Current action and preconditions to check: trajectory_clear

Your task: For each precondition in the list above, predict whether it will hold at this action.

Consider the current scene as observed from the mobile robot's camera, and analyze the predicted future states of all dynamic agents (e.g., people, animals, vehicles, or any moving entities) within the NEXT SECOND.

IMPORTANT: Only answer "very likely" if you are absolutely certain—based on strong, clear evidence—that a dynamic agent will violate the precondition in the predicted future state. Do NOT answer "very likely" for unlikely, ambiguous, or low-probability risks.

Ask yourself for each precondition: Is there a high probability, with clear and convincing evidence, that the predicted future states of any dynamic agent will interfere with the predicted future state of the currently executing action within the NEXT SECOND, causing that precondition to fail?

Assess the risk level based on these predictions. Use "likely" or "very likely" if motions create a clear risk of interference.

Use "neutral" or "improbable" if agents are nearby but their predicted paths are clearly diverging or non-conflicting.

Failure Risk Categories: "very improbable", "improbable", "neutral", "likely", "very likely"

Answer Format: Output ONLY the probability_of_failure value from these categories: "very improbable", "improbable", "neutral", "likely", "very likely"

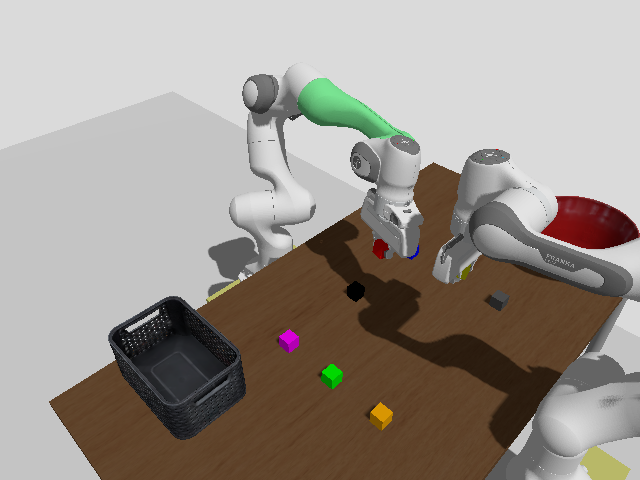

Answer: neutral